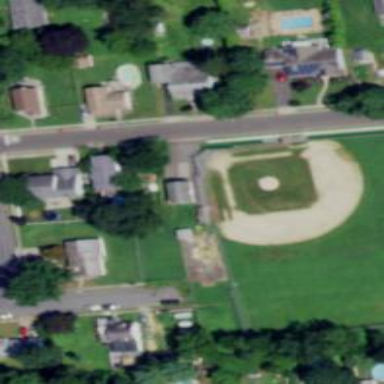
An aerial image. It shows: Baseball pitch for leisure and sports activities.